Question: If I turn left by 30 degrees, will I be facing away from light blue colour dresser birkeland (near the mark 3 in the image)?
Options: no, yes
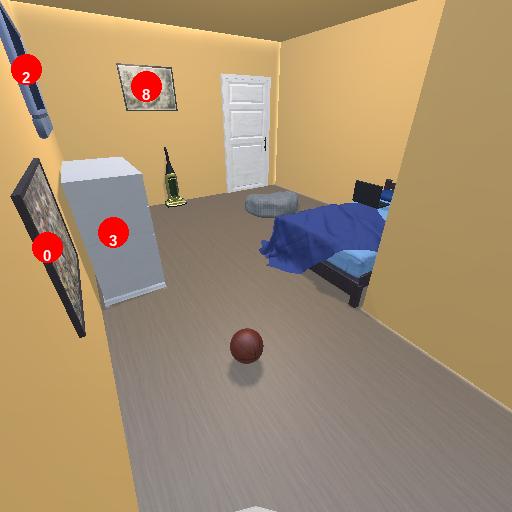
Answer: no